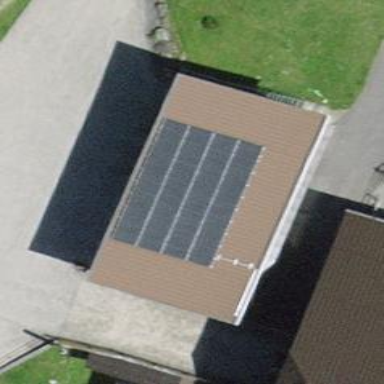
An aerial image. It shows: Solar power generator.